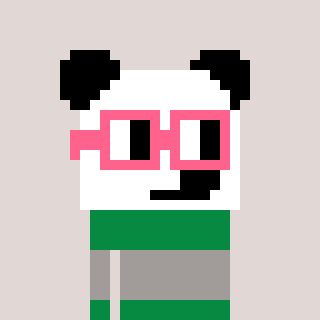
a pixel art character with square pink glasses, a panda-shaped head and a green-colored body on a warm background